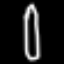
Label: pencil